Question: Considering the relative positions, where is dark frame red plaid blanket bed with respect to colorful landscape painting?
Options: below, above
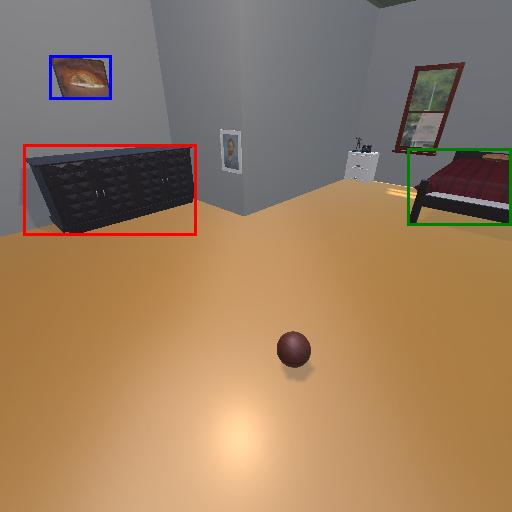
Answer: below